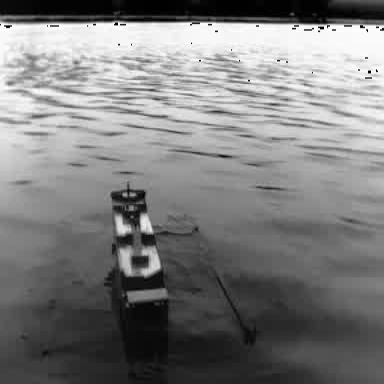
There is a container_ship in the infrared image.